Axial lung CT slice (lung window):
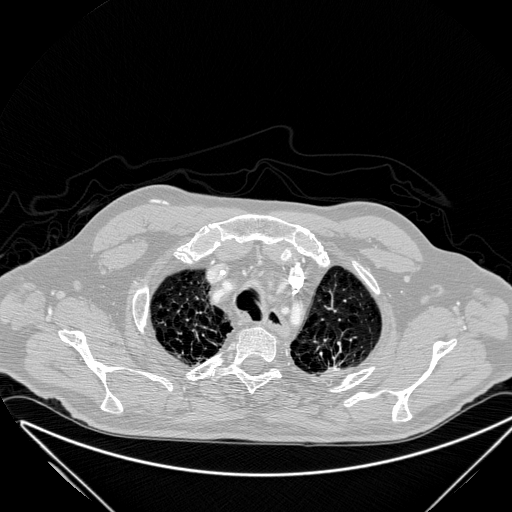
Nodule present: no